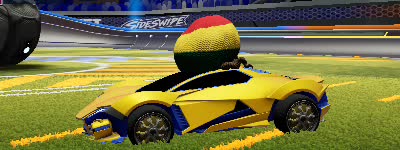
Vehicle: werewolf